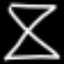
Label: hourglass